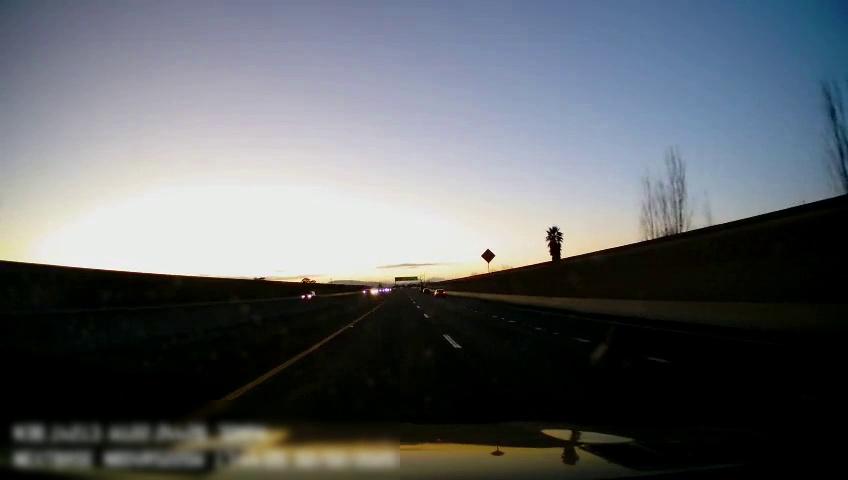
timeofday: Dusk/Dawn/Twilight
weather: Sunny
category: Drivable Space
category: Vehicles | SUV
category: Vehicles | Car
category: Lanes | Current Lane
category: Lanes | Current Lane
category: Lanes | Alternate Lane
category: Lanes | Alternate Lane
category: Traffic | Signs